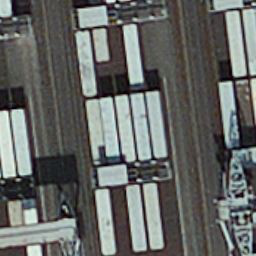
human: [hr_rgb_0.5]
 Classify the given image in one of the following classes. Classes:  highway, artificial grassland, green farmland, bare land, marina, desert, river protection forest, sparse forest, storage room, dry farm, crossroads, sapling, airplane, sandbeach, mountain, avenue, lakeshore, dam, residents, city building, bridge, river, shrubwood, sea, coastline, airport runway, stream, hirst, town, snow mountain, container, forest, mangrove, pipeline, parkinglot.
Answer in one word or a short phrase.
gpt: container